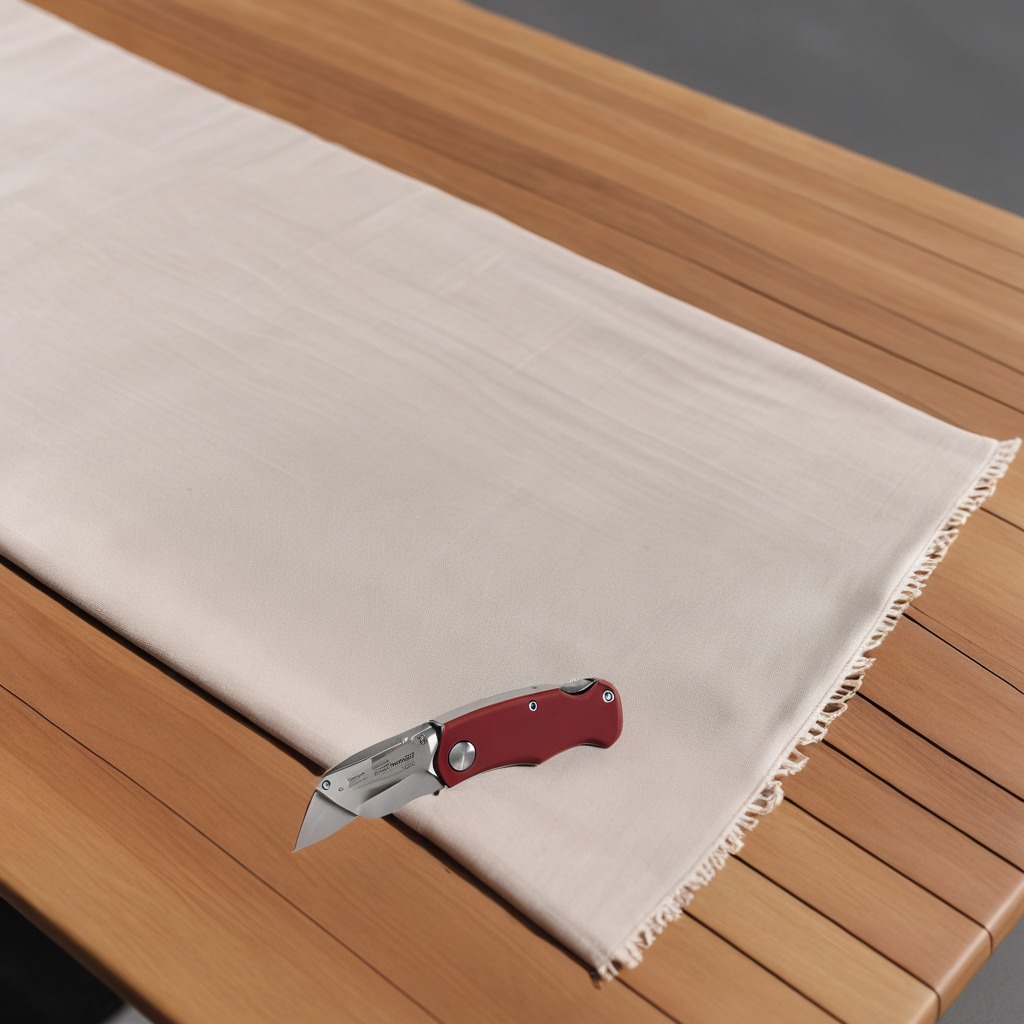
A utility knife lies on the wooden table in the outdoor workshop.